Field crop: tomato
Growth stage: 2
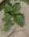
Species: solanum